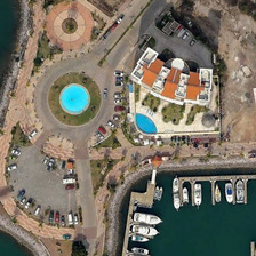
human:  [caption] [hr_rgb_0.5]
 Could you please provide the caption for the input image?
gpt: this resort is surround by a road circle and a port crammed with boats .

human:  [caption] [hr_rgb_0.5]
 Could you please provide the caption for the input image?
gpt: There is a circular swimming pool on the coast as a roundabout with some yachts along the way.

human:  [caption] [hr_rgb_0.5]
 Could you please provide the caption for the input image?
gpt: There are some yachts that have a circular pool on the shore.

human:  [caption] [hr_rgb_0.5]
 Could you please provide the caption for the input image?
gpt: there is a circular harbour basin on the coast with some yachts moored alongside .

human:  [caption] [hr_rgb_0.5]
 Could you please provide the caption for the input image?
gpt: There is a circular pool as a round on the coast along which there are some boats.